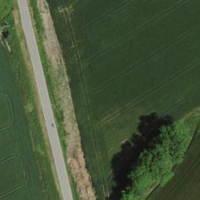
EUNIS habitat code: 52
Species observed at this site:
Larus michahellis
Alauda arvensis
Sturnus vulgaris
Larus canus
Corvus frugilegus
Pica pica
Buteo buteo
Motacilla alba